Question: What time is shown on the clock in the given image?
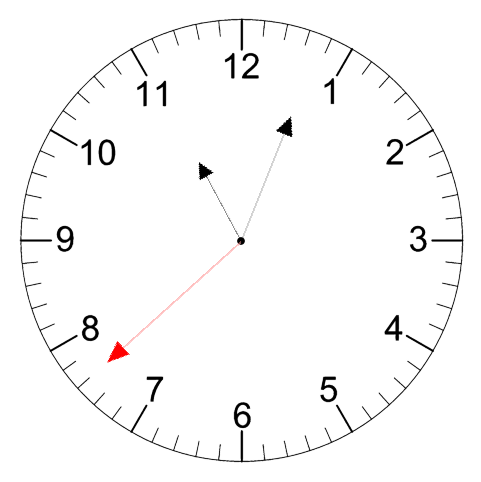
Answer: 11:03:38